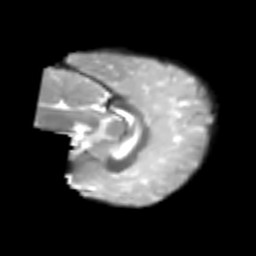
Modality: T2w
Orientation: sagittal
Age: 7
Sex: male
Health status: healthy